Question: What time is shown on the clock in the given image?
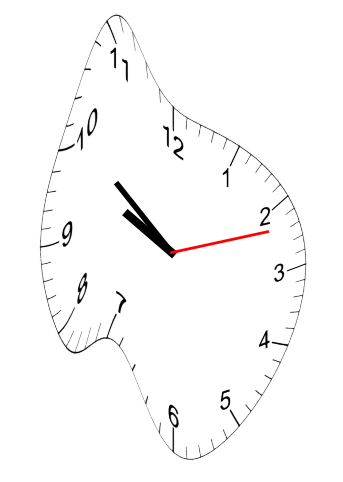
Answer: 09:51:12